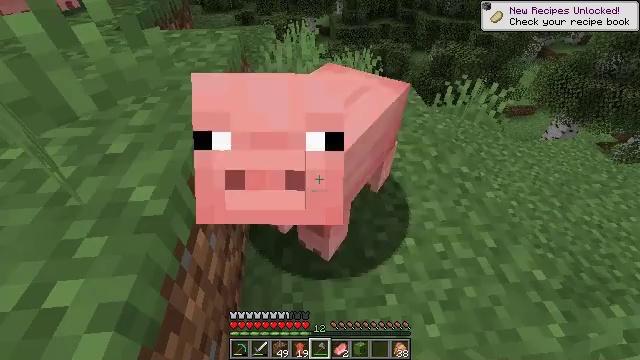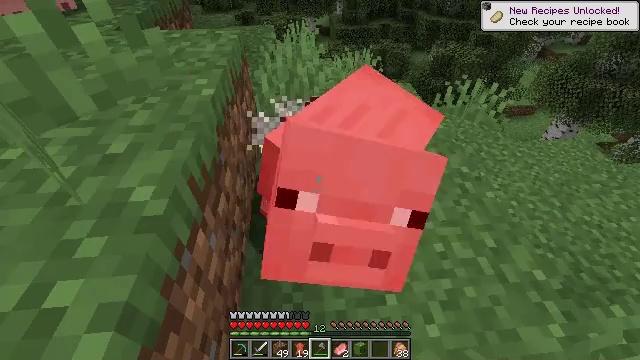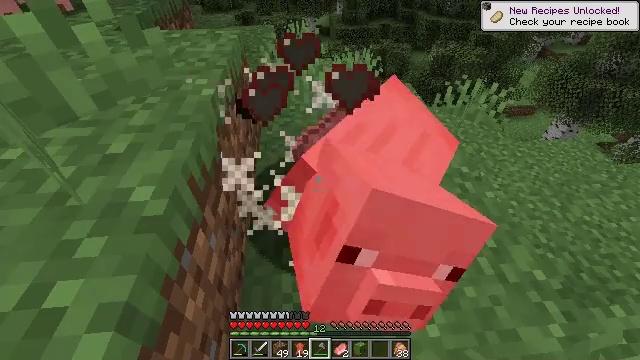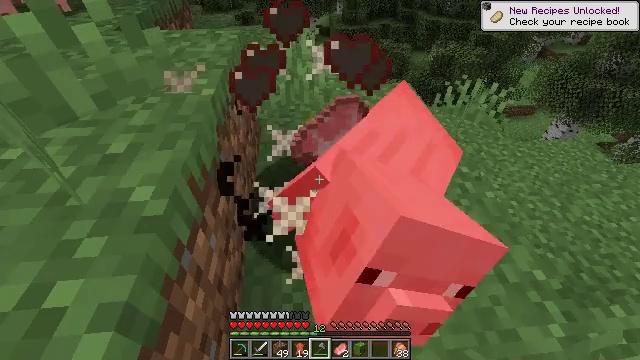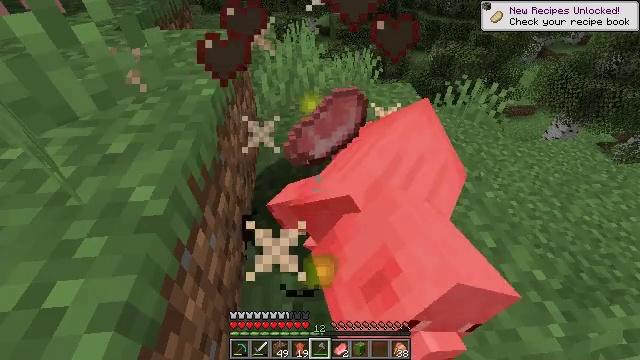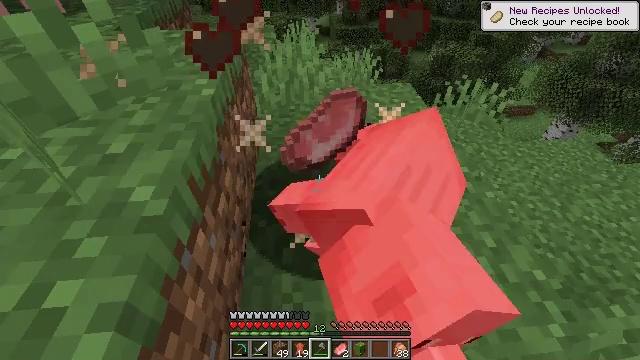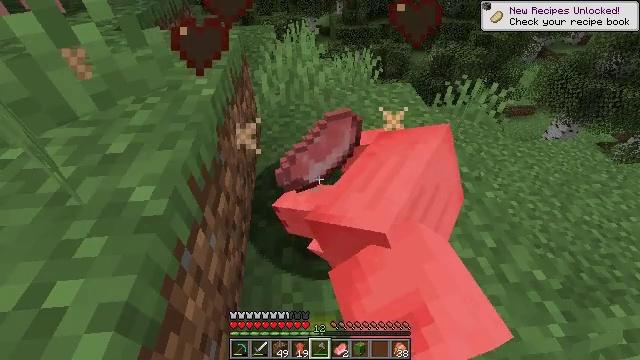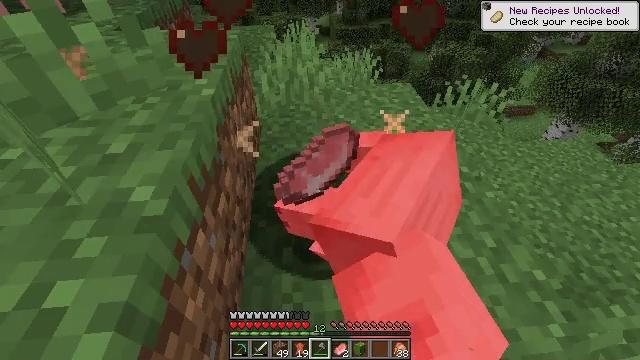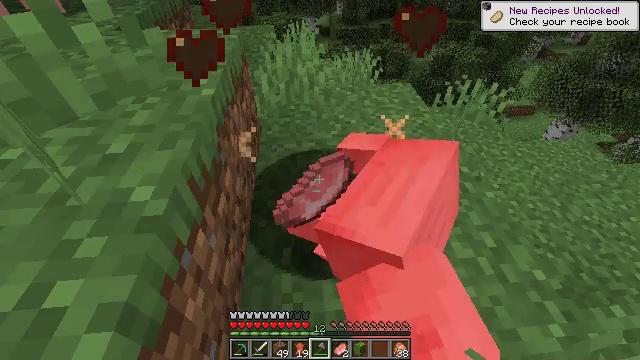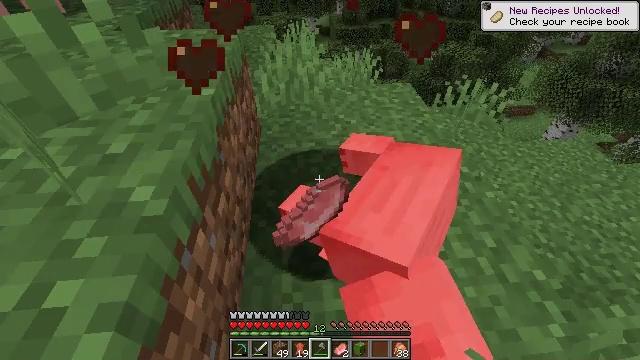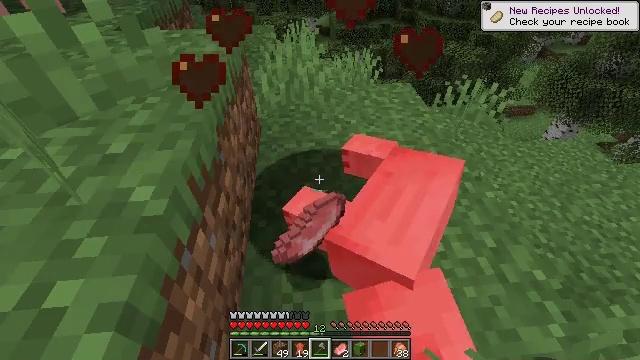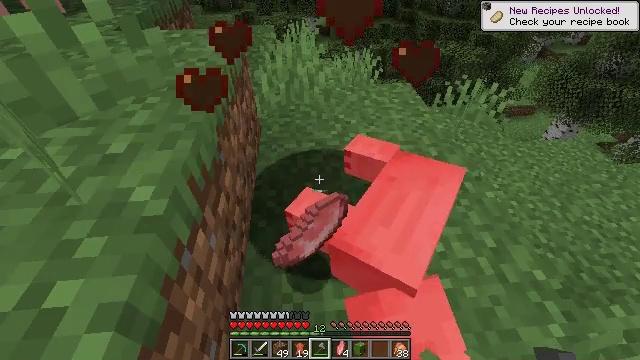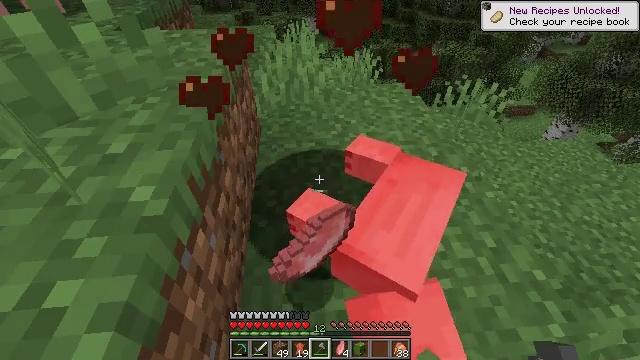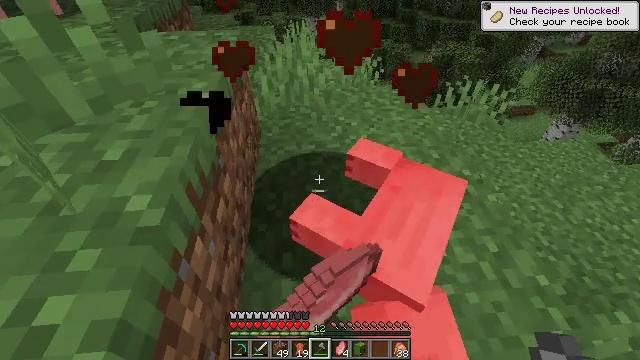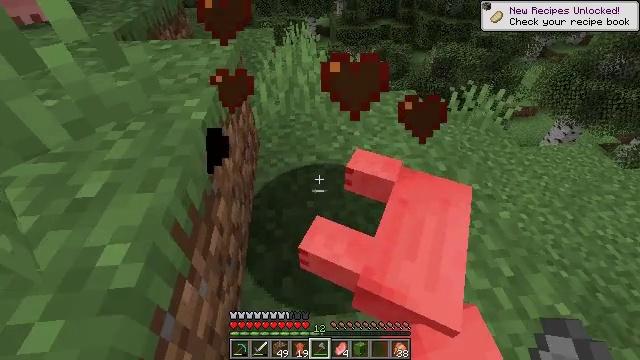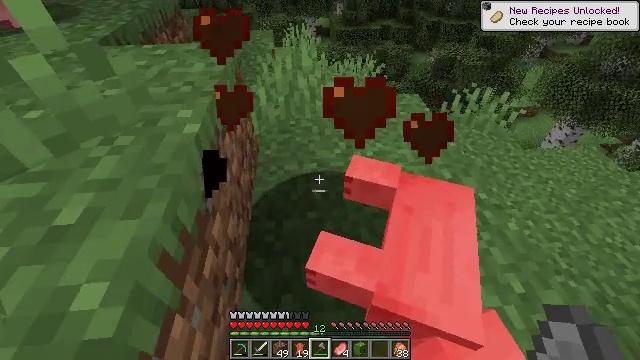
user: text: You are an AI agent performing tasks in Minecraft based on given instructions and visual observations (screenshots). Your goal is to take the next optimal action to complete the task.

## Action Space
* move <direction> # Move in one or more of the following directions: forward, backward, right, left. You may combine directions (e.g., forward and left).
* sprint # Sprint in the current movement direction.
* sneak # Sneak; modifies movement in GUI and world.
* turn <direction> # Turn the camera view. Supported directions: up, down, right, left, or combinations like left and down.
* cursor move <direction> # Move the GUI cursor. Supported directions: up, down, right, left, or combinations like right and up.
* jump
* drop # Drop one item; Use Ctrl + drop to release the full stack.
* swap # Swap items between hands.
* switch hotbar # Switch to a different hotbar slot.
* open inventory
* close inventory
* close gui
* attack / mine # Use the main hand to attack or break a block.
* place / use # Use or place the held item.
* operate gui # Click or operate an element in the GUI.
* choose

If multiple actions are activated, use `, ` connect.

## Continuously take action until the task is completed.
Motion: motion action
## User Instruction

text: Break the birch leaves block.
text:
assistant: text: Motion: attack / mine
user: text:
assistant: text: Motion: no_op
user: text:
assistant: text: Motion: no_op
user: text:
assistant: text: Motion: no_op
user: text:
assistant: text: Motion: no_op
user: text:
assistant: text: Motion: no_op
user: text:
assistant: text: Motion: no_op
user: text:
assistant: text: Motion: no_op
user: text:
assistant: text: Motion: no_op
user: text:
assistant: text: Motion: no_op
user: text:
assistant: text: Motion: no_op
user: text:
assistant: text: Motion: no_op
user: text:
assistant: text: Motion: move forward
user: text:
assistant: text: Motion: move forward
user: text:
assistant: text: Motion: move forward
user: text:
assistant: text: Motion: move forward
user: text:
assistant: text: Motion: turn left and up
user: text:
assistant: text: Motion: turn left and up
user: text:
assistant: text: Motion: turn left and up
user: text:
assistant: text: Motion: turn left and up
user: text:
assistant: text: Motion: no_op
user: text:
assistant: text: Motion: move forward
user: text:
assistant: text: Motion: move forward
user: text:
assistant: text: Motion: move forward, jump
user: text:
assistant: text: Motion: move forward, turn left, jump
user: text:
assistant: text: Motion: move forward, turn left, jump
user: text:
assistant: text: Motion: move forward, jump
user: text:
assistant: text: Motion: move forward, jump
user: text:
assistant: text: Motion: no_op
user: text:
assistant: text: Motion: no_op